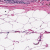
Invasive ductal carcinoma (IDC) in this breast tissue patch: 0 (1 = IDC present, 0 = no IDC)